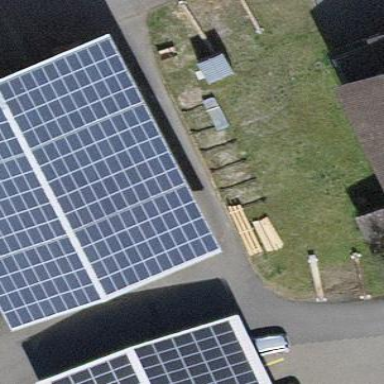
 consisting of solar photovoltaic panels."